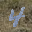
Label: 4